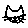
Label: cat